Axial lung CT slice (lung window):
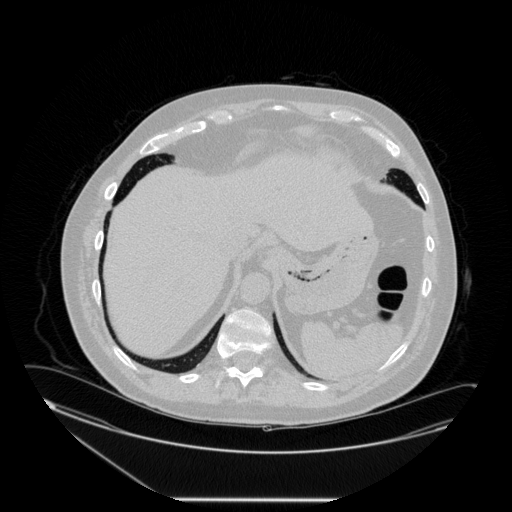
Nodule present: no